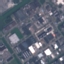
Land use / land cover: Industrial